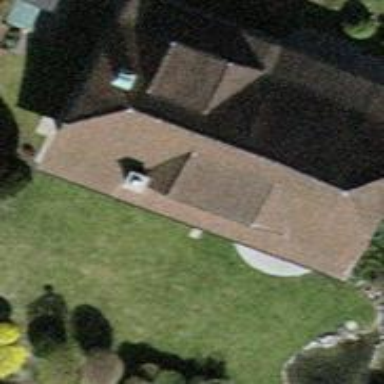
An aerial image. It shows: Detached building with hipped roof shape.